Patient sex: M
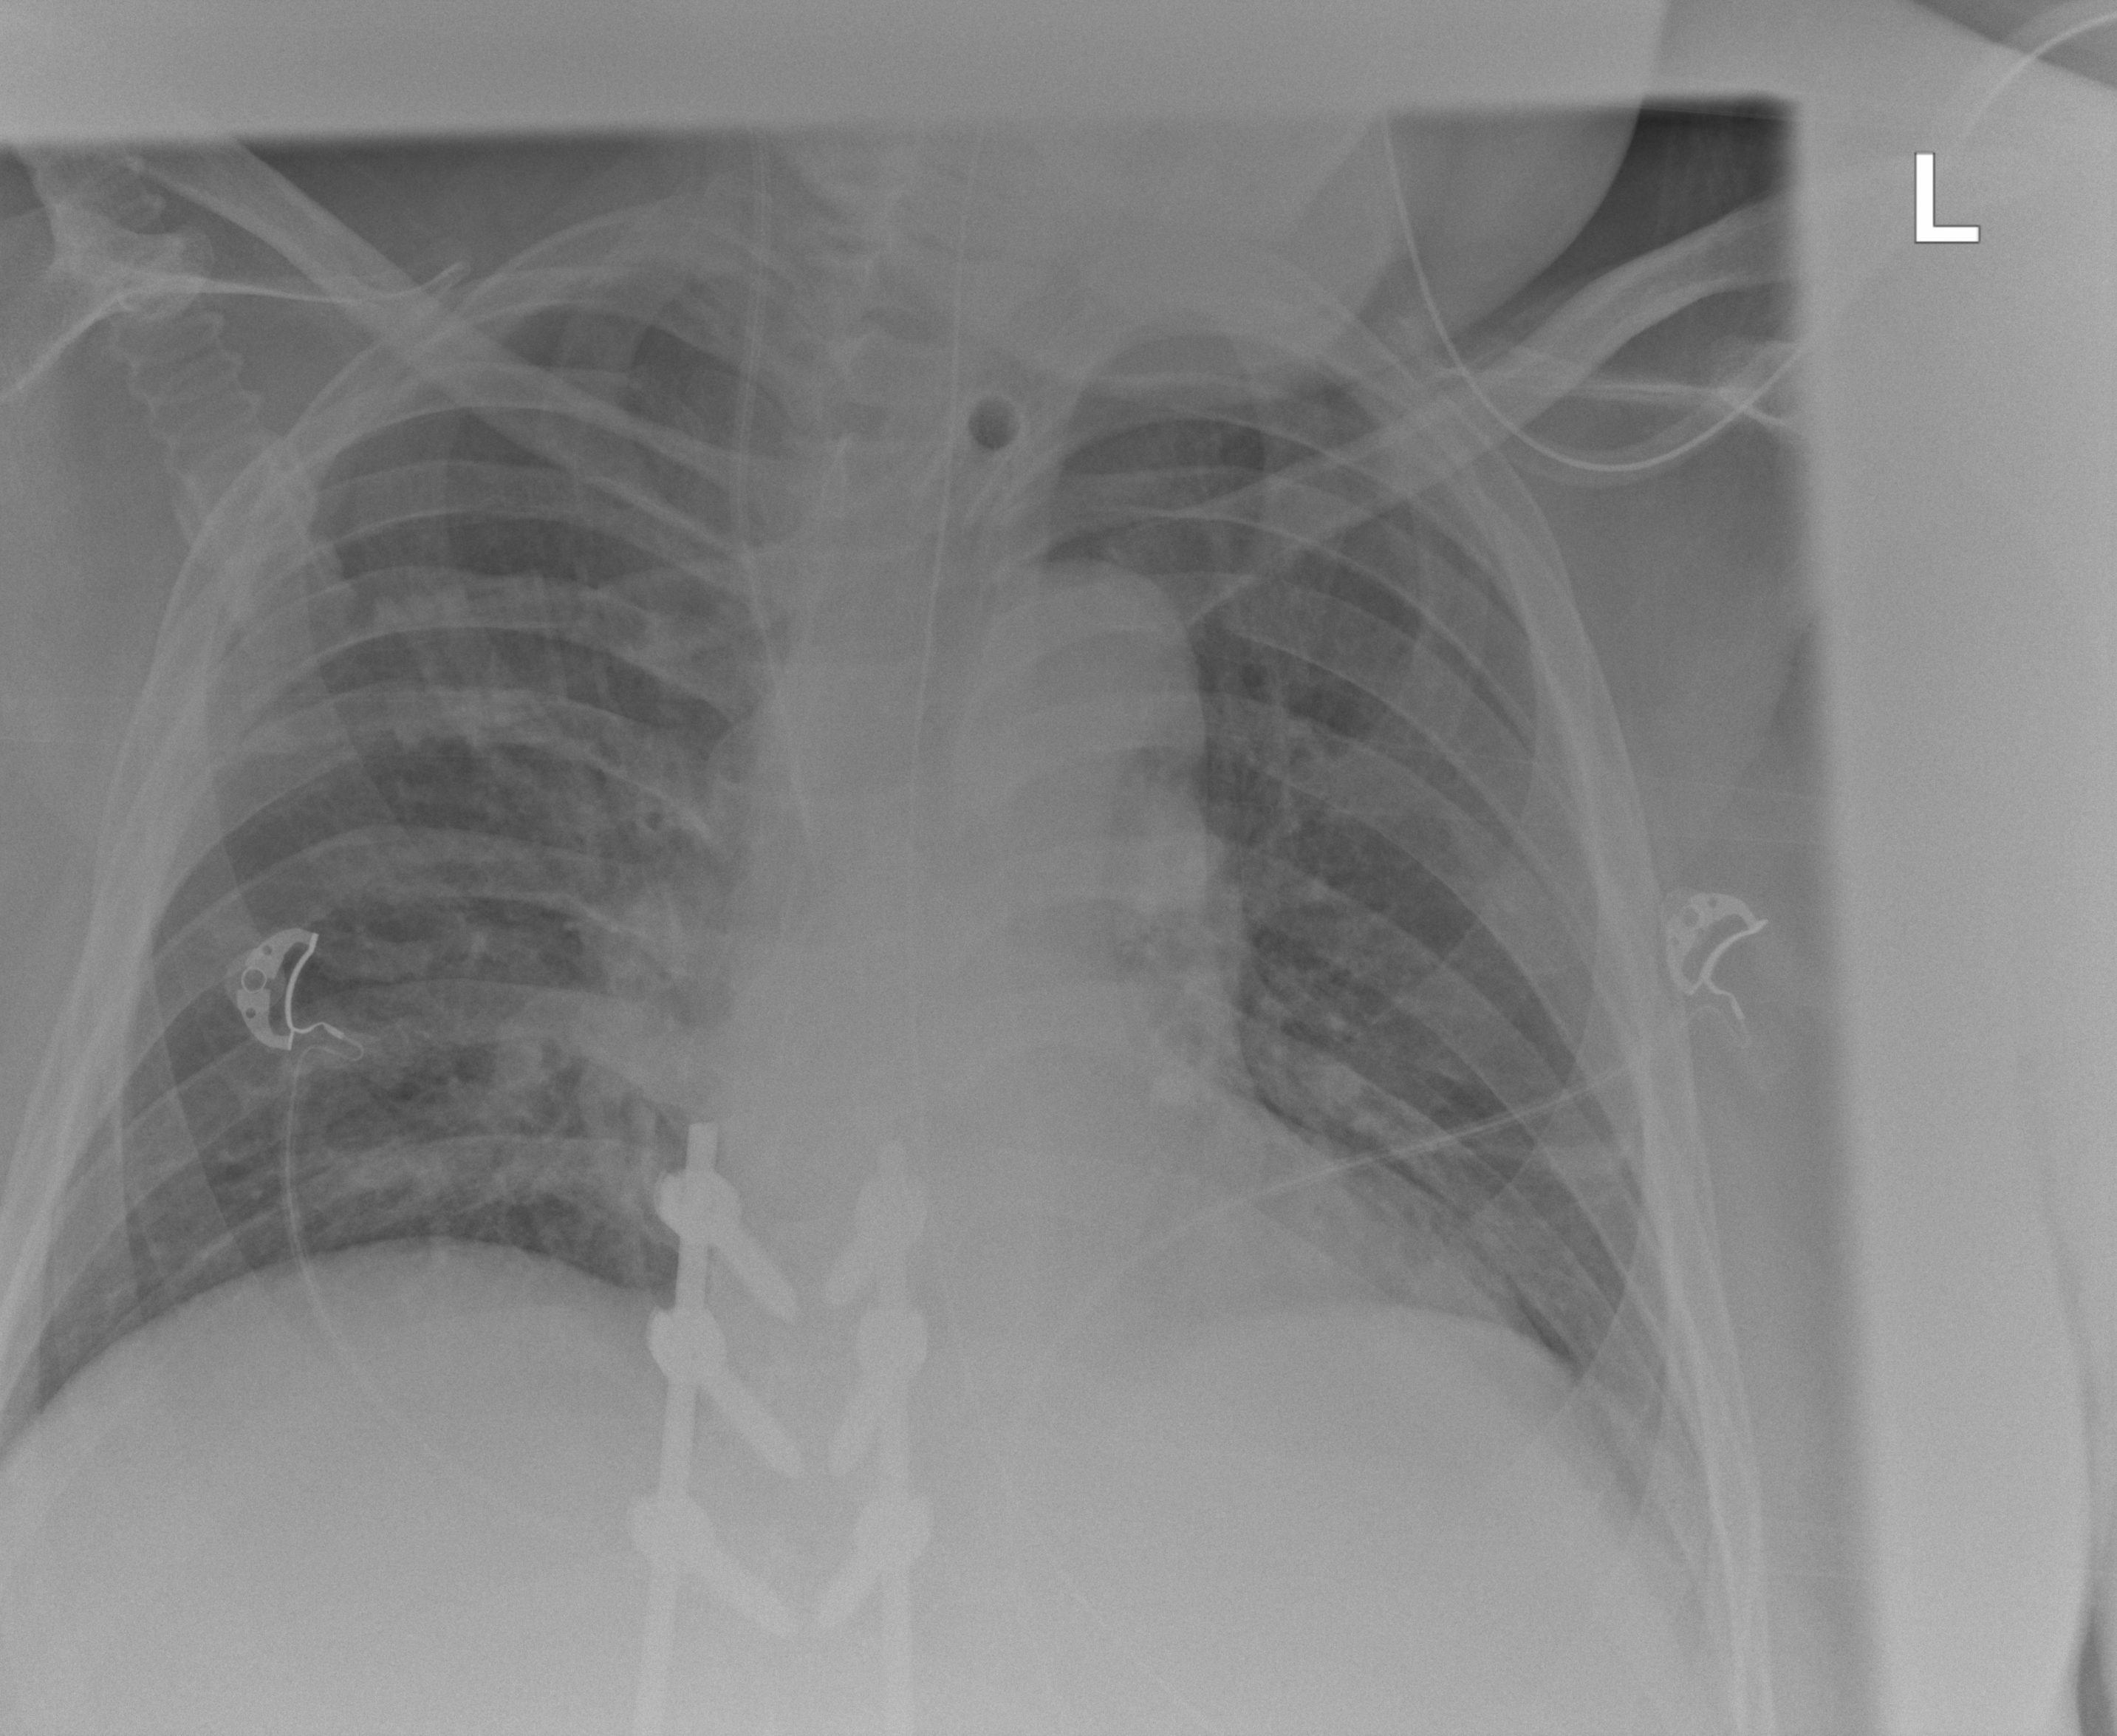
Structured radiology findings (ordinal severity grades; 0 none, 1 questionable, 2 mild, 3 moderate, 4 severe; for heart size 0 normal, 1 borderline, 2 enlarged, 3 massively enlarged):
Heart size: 0
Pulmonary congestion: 0
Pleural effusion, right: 0
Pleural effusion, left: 2
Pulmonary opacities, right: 2
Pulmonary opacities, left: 0
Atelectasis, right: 0
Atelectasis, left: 2